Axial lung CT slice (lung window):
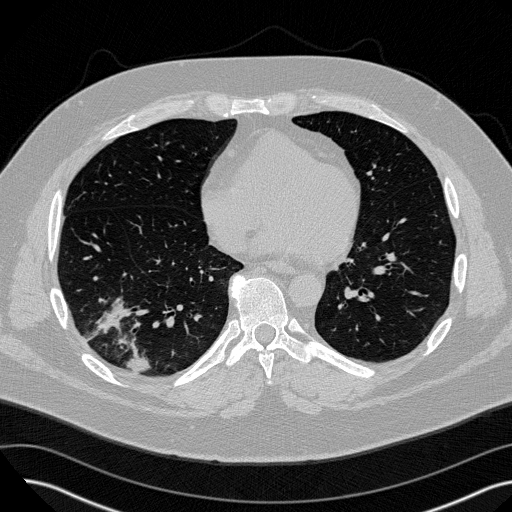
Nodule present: no